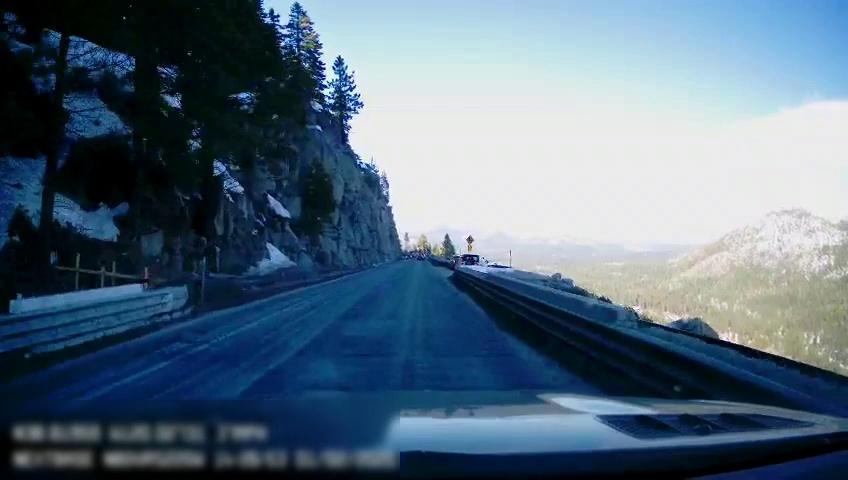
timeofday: Day
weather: Snowy
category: Drivable Space
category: Traffic | Signs